【题型】填空题　【知识点】解析几何　【难度】medium
已知$O$为坐标原点，向量$\overrightarrow{OA}$，$\overrightarrow{OB}$满足$|\overrightarrow{OA}|+|\overrightarrow{OB}|=8$，将$\overrightarrow{OA}$绕点$O$按逆时针方向旋转$90^\circ$，得到向量$\overrightarrow{OC}$。若$\overrightarrow{OB}+\overrightarrow{OC}=(-3,3)$，$\vec i=(1,0)$，则$(\overrightarrow{OA}+\overrightarrow{OB})\cdot\vec i$的最大值为\underline{\ \ \ \ \ \ \ \ \ \ }。
【解答】
\textbf{【答案】} $4\sqrt{2}$

\textbf{【知识点】 求平面轨迹方程，椭圆的应用，向量数量积的坐标表示}

\textbf{【分析】} 设$A(x,y)$，则$C(-y,x)$，进而得$B(y-3,3-x)$。结合$|\overrightarrow{OA}|+|\overrightarrow{OB}|=8$分析得到$A$的轨迹为一个椭圆，并确定椭圆的右顶点$P$坐标，再利用向量数量积的坐标表示，将问题转化为$y=-x+m+3$的截距最大，即$m$最大且该直线过点$P$，即可求最值。

\textbf{【详解】} 设$A(x,y)$，则$C(-y,x)$，故$\overrightarrow{OB}+\overrightarrow{OC}=(x_B - y, y_B + x)=(-3,3)$，
所以$\begin{cases}x_B - y = -3\\y_B + x = 3\end{cases}$，则$\begin{cases}x_B = y - 3\\y_B = 3 - x\end{cases}$，故$B(y-3,3-x)$。

由$|\overrightarrow{OA}|+|\overrightarrow{OB}|=\sqrt{x^2+y^2}+\sqrt{(y-3)^2+(3-x)^2}=8$，
即$A(x,y)$到原点距离与$A(x,y)$到$(3,3)$的距离之和为8，
易知$A$的轨迹为一个椭圆，且$2a=8\Rightarrow a=4$，$2c=2\sqrt{2}\Rightarrow c=\sqrt{2}$，如下图。

若$P$为椭圆的右顶点，则$|OP|=\frac{8-2\sqrt{2}}{2}+3\sqrt{2}=\frac{8+3\sqrt{2}}{2}$，且直线$OP:y=x$，
易知$x_P=y_P=\frac{|OP|}{\sqrt{2}}=\frac{4\sqrt{2}+3}{2}$，即$P\left(\frac{4\sqrt{2}+3}{2},\frac{4\sqrt{2}+3}{2}\right)$。

由$(\overrightarrow{OA}+\overrightarrow{OB})\cdot\vec i=(x+y-3,x-3-y+3)\cdot(1,0)=x+y-3$①，
令$m=x+y-3$①，
所以，要使$(\overrightarrow{OA}+\overrightarrow{OB})\cdot\vec i$最大，只需$y=-x+m+3$的截距最大，即$m$最大，
结合图知，该直线过$P$点即可，将$P$代入①，有$m=\frac{4\sqrt{2}+3}{2}+\frac{4\sqrt{2}+3}{2}-3=4\sqrt{2}$。

故答案为：$4\sqrt{2}$。

\textbf{【点睛】 关键点点睛}：首先得到$A$的轨迹为一个椭圆及其右顶点坐标，再应用向量数量积的坐标表示化为求$m=x+y-3$最大为关键。

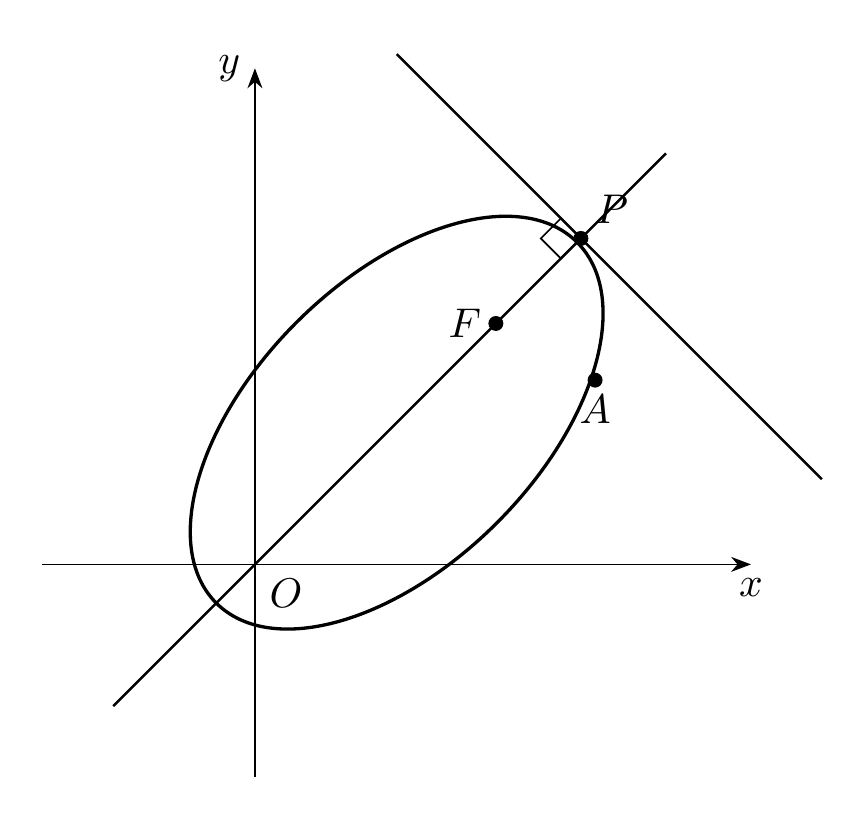